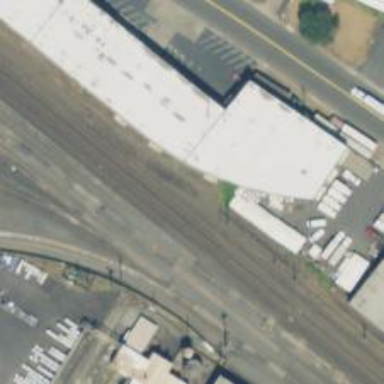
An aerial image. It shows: Railway spur service.